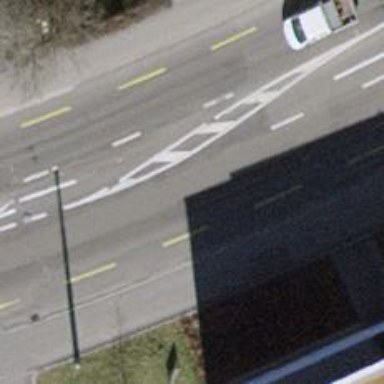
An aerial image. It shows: Primary highway with asphalt surface. There is cycle lane on the left side and trolley wires present.